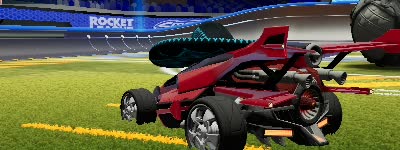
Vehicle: aftershock